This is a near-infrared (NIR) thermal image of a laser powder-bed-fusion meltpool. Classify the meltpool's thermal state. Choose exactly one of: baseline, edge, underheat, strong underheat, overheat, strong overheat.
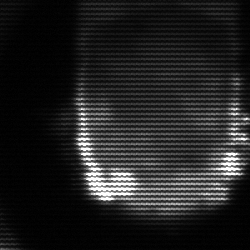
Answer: baseline